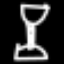
Label: hourglass